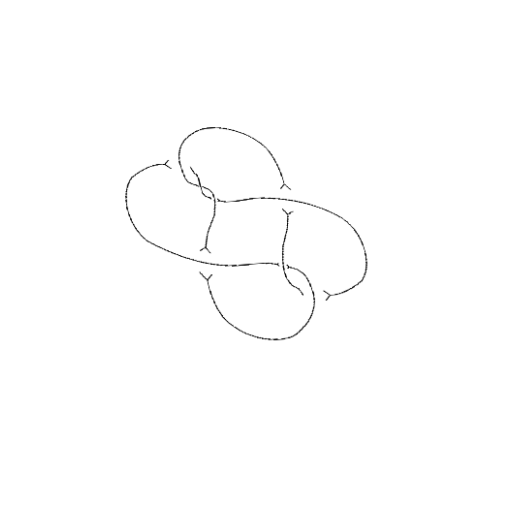
Crossing number: 7